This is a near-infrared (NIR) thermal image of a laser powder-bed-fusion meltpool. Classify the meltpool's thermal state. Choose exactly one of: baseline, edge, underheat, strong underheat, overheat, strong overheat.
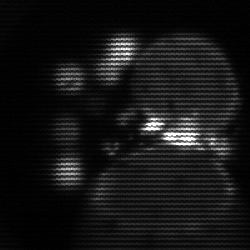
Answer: edge